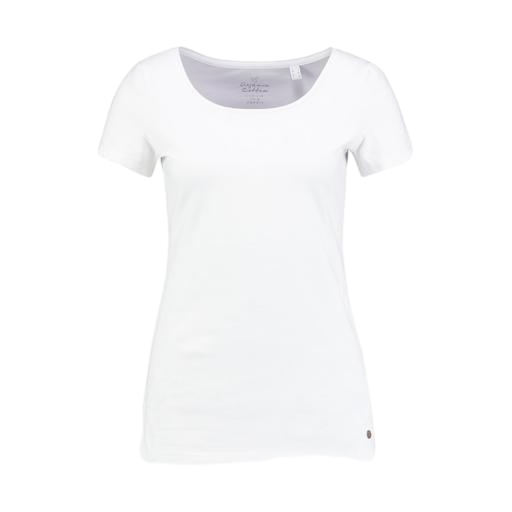
scoop neck t-shirt, white pure tee shirt, white pima t-shirt only macy, white background